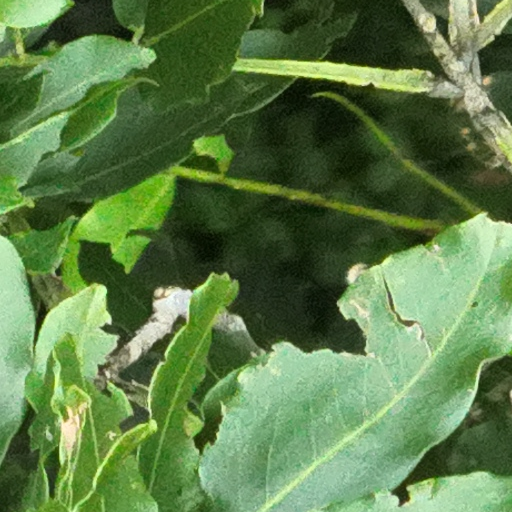
Species: Dipteryx oleifera
GBIF accepted scientific name: Dipteryx oleifera
Crown area (m\u00b2): 418.158